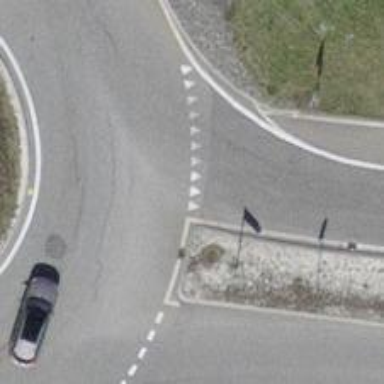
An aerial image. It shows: Road with "give way" sign.